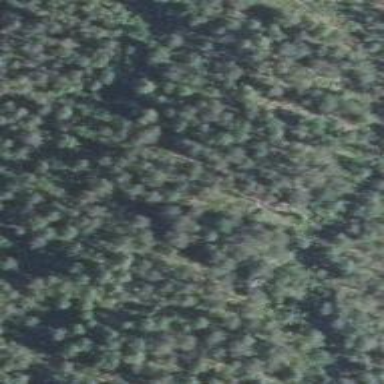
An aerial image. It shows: Woodland with needle-leaved trees.